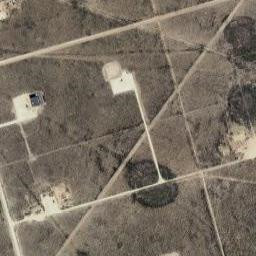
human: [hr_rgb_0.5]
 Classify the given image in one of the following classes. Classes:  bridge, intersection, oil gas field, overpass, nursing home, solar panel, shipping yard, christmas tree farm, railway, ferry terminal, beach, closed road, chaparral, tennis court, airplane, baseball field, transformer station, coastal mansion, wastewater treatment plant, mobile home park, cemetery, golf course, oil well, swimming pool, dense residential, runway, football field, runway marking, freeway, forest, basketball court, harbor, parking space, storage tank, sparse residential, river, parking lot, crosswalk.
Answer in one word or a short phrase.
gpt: oil gas field